Question: Please see the pic. and advise why this error is coming up and how to fix it.
Thanks

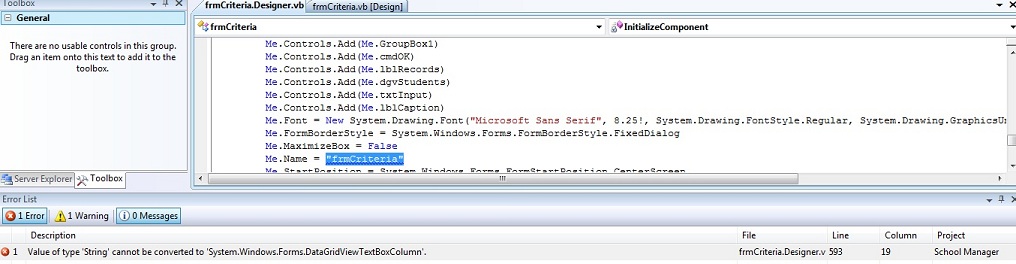
Answer: Change your datagrid column's name from "Name" to "colName". Me.Name is a property, so naming it "Name" is causing problems. This is one reason I like to use a type prefix (btn, txt, lbl, etc) to signify control type.